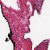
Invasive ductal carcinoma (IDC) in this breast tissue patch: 0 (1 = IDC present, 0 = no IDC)